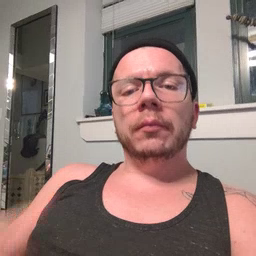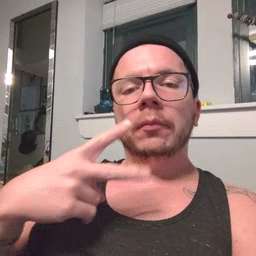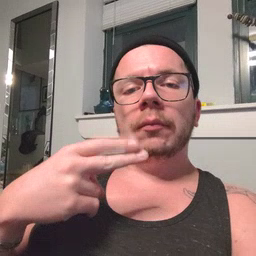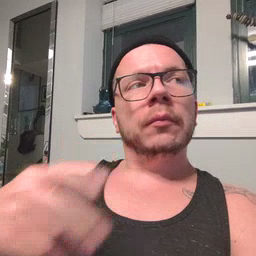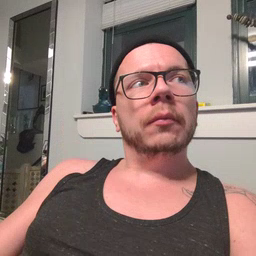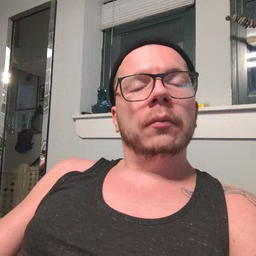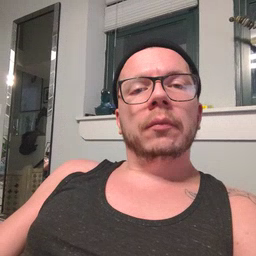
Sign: scissors